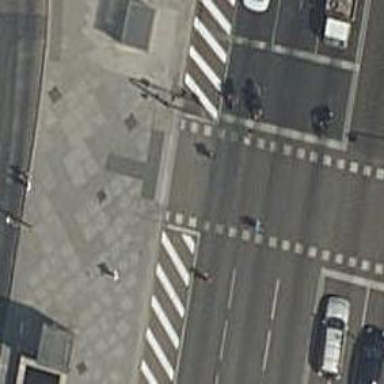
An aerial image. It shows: Kerb serving as barrier.